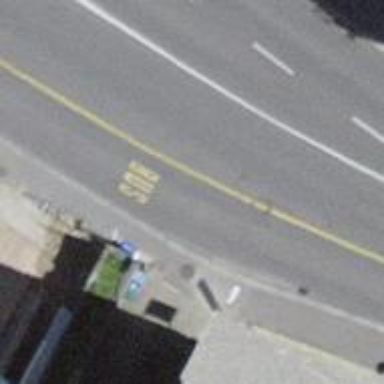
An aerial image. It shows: Bus stop with platform for public transport.